Interaction volume radius: 5 \u00c5
Interaction volume height: 10 \u00c5
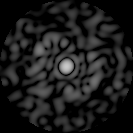
Disorder parameter: 0.8096